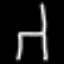
Label: chair